Here is the envelope spectrum of one vibration snapshot from a rolling-element bearing, with each characteristic fault-frequency family marked on the frequency axis. Classify the bearing condition as one of: normal, inner_race, outer_race, ball.
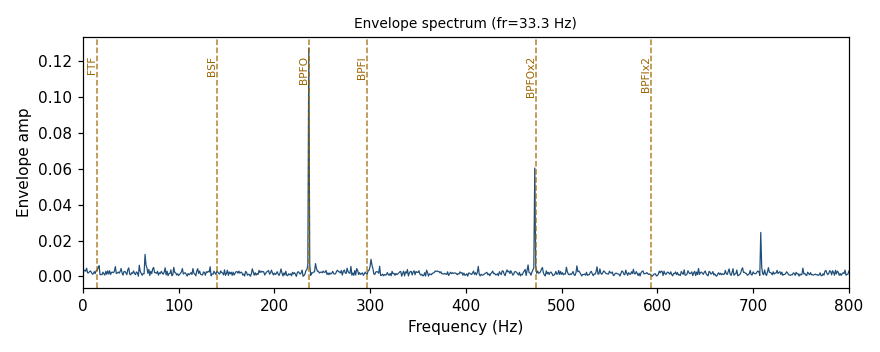
Answer: outer_race